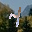
Label: 4